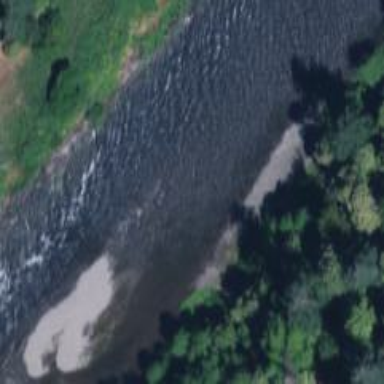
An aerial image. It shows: Scene featuring rapids in waterway.